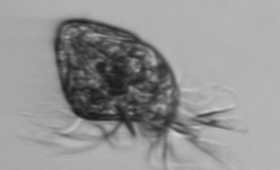
Label: Strombidium_morphotype1